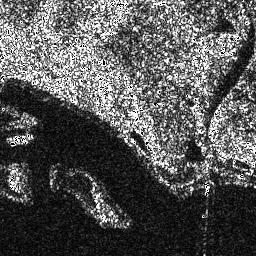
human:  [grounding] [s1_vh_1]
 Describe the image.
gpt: In the satellite image, there is  <ref>1 small ship </ref> <box>[[1, 50, 12, 57, 0]]</box> located at left.